Interaction volume radius: 10 \u00c5
Interaction volume height: 20 \u00c5
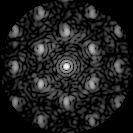
Disorder parameter: 0.4219